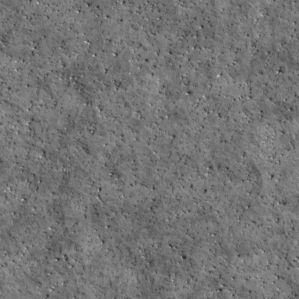
Label: non_frost